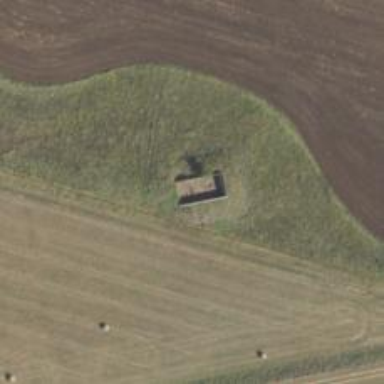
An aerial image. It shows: Military bunker for protection and defense.